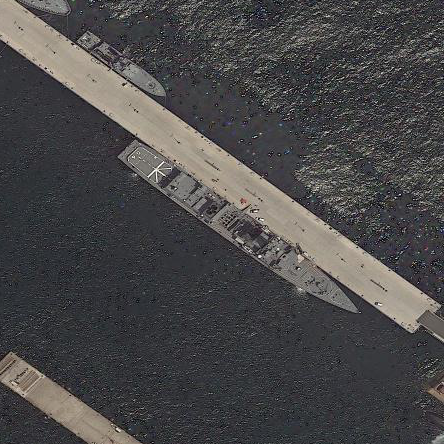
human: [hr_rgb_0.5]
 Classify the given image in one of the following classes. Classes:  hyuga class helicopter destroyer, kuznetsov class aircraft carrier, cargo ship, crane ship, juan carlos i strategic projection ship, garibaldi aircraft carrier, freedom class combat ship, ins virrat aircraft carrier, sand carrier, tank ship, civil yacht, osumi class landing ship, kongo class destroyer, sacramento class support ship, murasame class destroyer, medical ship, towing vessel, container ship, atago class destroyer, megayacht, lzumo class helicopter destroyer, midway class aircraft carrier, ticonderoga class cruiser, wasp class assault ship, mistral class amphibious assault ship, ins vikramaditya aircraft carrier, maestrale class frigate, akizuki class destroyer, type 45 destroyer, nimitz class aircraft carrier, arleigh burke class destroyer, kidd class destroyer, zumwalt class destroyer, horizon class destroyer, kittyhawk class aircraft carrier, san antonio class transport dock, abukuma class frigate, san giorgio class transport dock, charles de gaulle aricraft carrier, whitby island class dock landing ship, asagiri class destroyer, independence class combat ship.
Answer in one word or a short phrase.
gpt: Murasame class destroyer